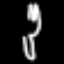
Label: fork